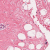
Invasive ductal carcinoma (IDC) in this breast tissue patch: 0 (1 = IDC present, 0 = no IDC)